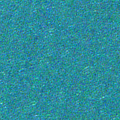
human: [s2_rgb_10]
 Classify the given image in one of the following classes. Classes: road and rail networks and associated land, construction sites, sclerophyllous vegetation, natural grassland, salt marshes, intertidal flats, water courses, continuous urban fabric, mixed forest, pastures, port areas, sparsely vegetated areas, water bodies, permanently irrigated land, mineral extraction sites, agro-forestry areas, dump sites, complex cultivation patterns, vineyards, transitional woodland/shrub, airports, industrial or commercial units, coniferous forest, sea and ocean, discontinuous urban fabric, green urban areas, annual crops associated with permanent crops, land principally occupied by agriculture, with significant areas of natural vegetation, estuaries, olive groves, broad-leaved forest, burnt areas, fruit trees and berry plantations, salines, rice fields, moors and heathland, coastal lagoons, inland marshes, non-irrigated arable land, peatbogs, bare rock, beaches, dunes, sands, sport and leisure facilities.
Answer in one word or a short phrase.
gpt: sea and ocean